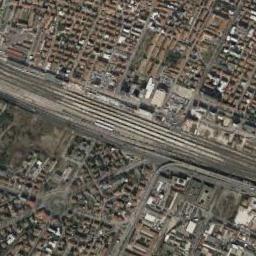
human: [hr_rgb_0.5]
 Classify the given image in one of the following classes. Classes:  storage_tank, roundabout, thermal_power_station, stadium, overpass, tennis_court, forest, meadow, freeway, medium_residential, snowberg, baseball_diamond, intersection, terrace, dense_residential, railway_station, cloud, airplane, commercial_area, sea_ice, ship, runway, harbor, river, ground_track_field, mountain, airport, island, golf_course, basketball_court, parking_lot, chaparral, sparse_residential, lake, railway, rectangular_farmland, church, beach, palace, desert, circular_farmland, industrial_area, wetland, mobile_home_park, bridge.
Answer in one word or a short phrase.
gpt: railway_station